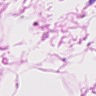
Metastatic tissue present: no